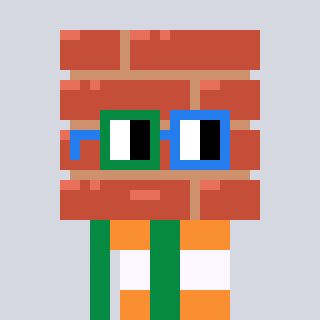
a pixel art character with square green and blue glasses, a wall-shaped head and a green-colored body on a cool background